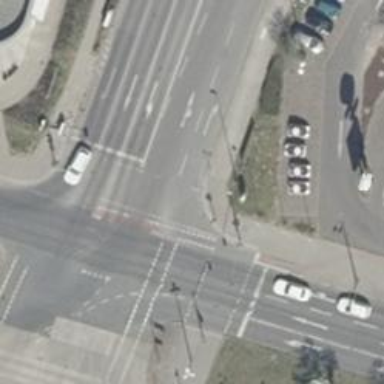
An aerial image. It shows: Footway crossing with traffic signals and island.